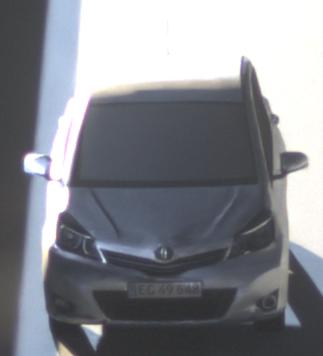
Make: Toyota
Model: Yaris 1.0
Detailed model: Yaris (XP9)
Model produced from: 2009/01
Model produced until: 2010/10
Doors: 3
Color: white
Road condition: dry road
Daytime: night
Contrast: high contrast